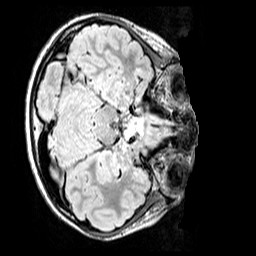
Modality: FLAIR
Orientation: axial
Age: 10
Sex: female
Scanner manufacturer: siemens
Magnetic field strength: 3 T
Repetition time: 5 s
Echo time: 0.388 s